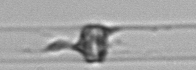
Label: Dactyliosolen_blavyanus